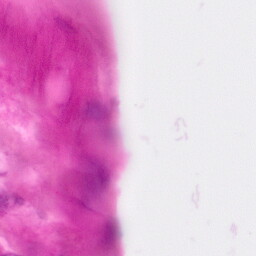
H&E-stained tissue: Pancreatic